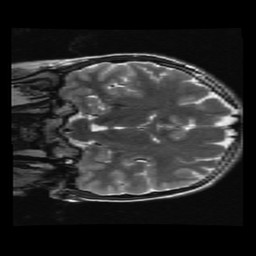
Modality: T2w
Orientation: coronal
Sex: female
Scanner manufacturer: ge
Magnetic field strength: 3 T
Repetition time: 5 s
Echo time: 0.1012 s